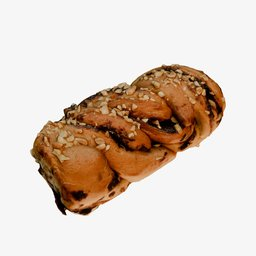
Label: nature